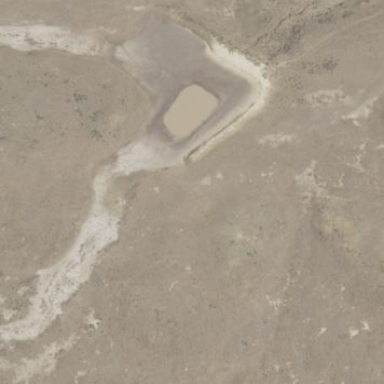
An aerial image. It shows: Reservoir area.